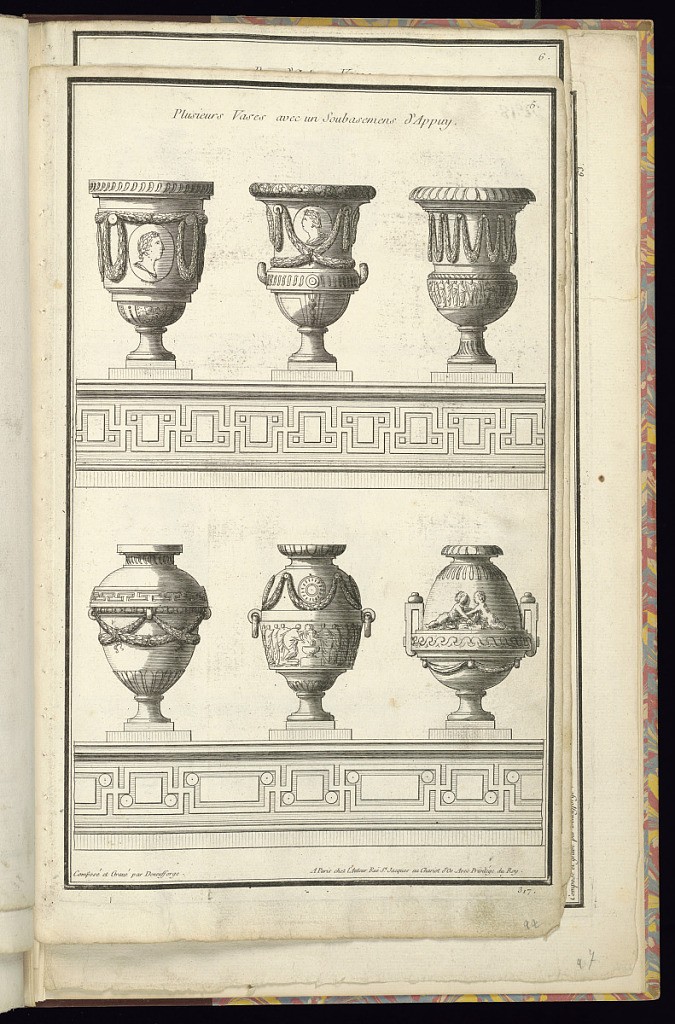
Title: Plusieurs Vases avec un Soubasemens d’Appuy
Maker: Jean-François de Neufforge, Flemish, 1714 – 1791
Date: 1763
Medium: Etching and engraving on laid paper
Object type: Print
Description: Six designs for vases decorated with neoclassical motifs and ornament featuring festoons of leaves, roundel portraits, figures, gadrooning, rosettes, fluting, and Vitruvian wave and meandering patterns. The vases are in two rows of three with the bases decorated with a meander or Greek key motif. The plate is titled, numbered, and signed.